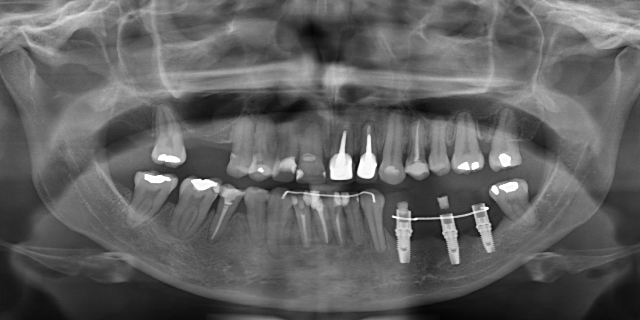
adult